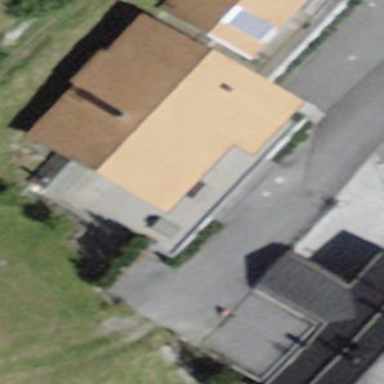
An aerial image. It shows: Building with gabled roof oriented along its length.